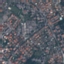
Land use / land cover class: Residential